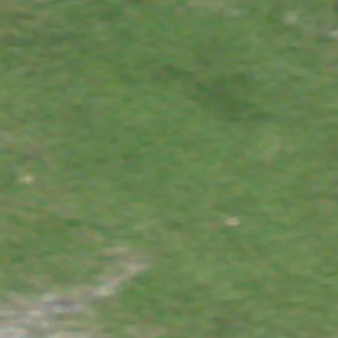
Label: other